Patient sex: M
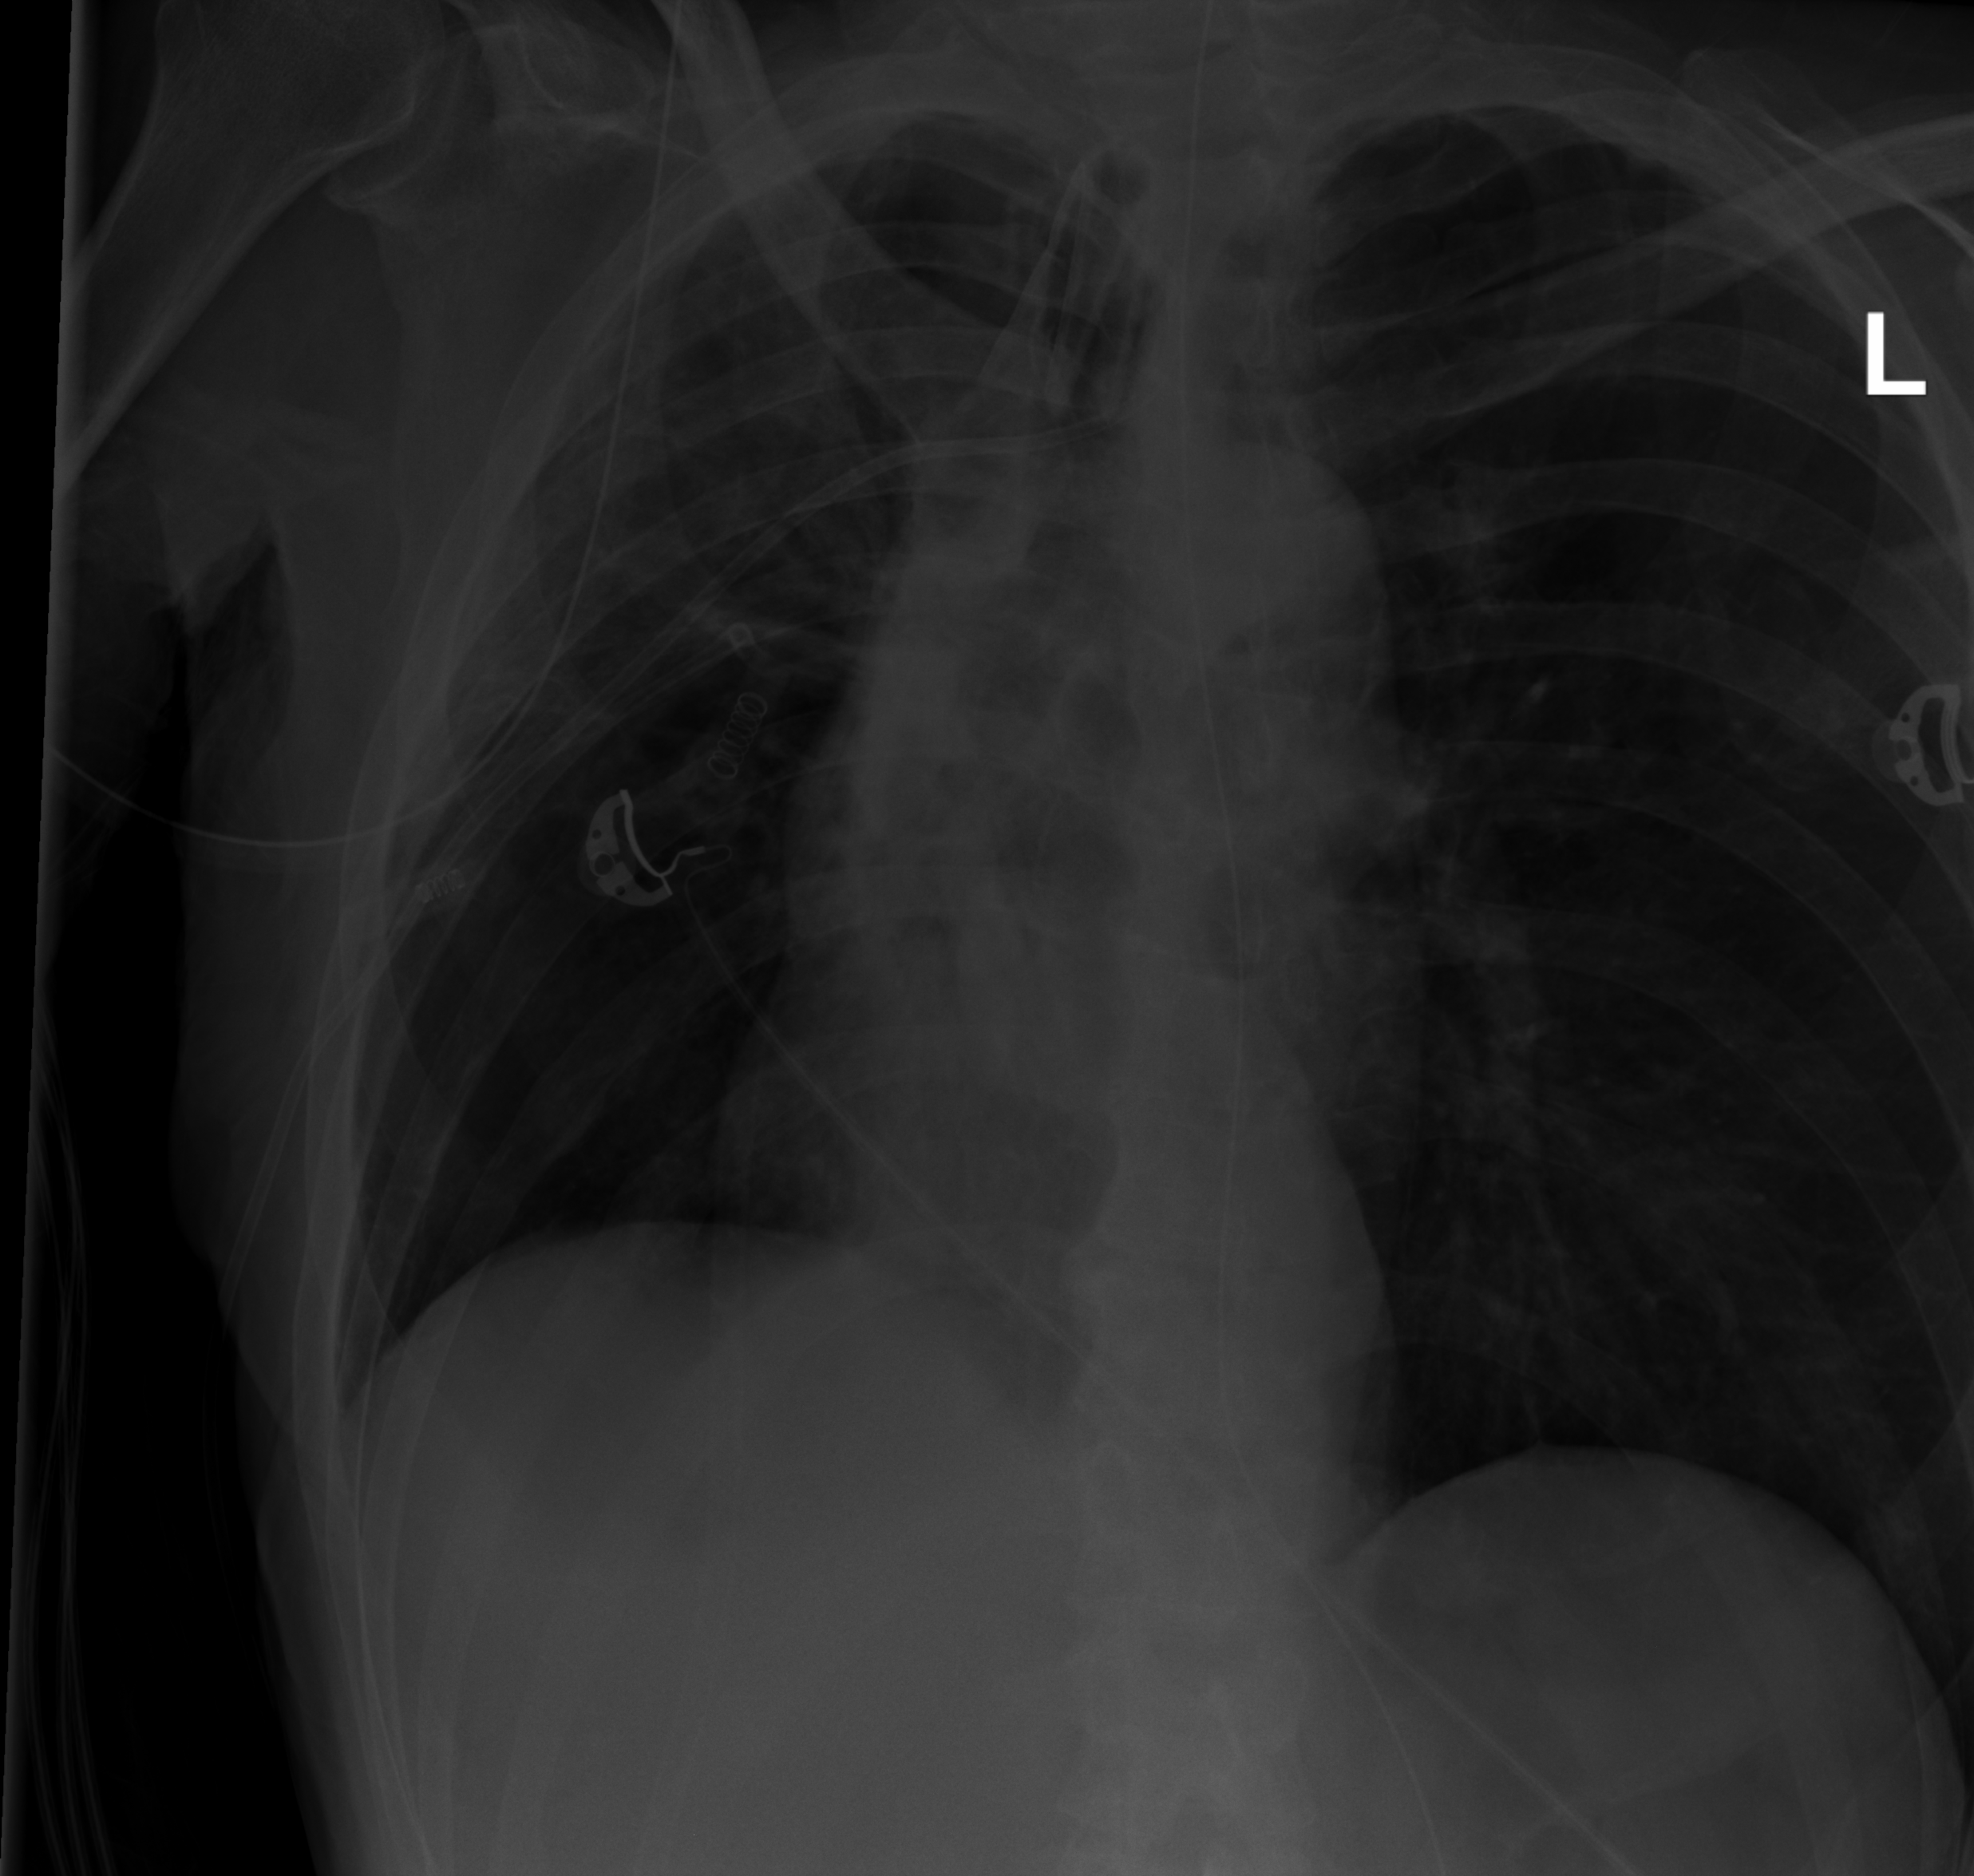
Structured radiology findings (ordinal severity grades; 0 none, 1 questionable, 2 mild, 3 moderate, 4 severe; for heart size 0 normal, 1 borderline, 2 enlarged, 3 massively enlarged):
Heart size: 0
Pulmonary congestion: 0
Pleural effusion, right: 0
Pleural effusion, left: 0
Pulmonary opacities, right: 0
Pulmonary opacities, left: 0
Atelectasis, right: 2
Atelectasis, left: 0